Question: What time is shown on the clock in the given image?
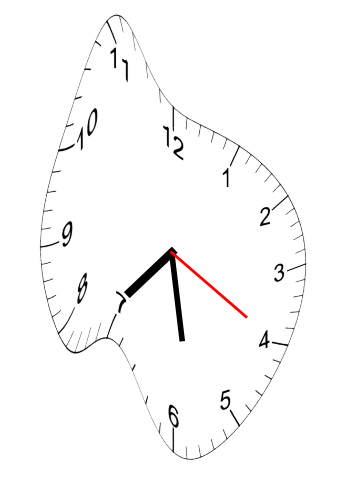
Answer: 07:28:20